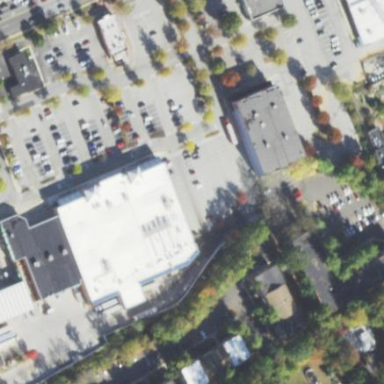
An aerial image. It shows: Building that houses supermarket.